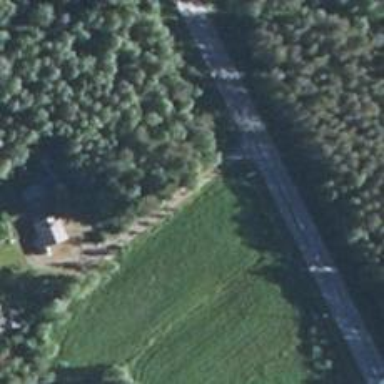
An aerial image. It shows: Simple road.